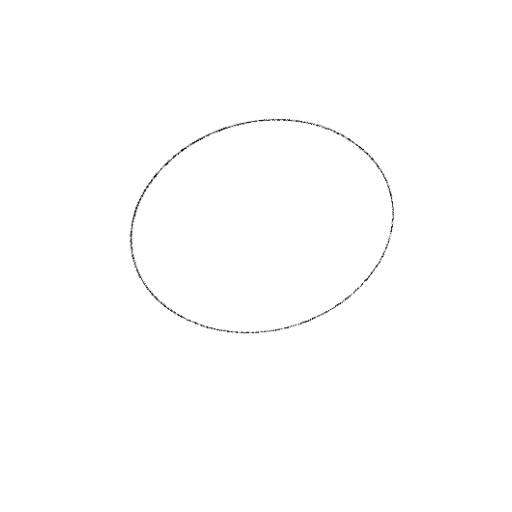
Crossing number: 0